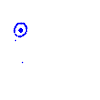
Particle: pion